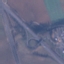
Land use / land cover: Highway